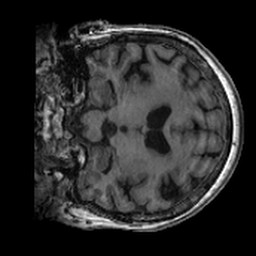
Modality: T1w
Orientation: coronal
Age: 70
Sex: female
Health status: ill
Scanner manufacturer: ge
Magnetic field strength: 3 T
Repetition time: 0.008164 s
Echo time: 0.003184 s